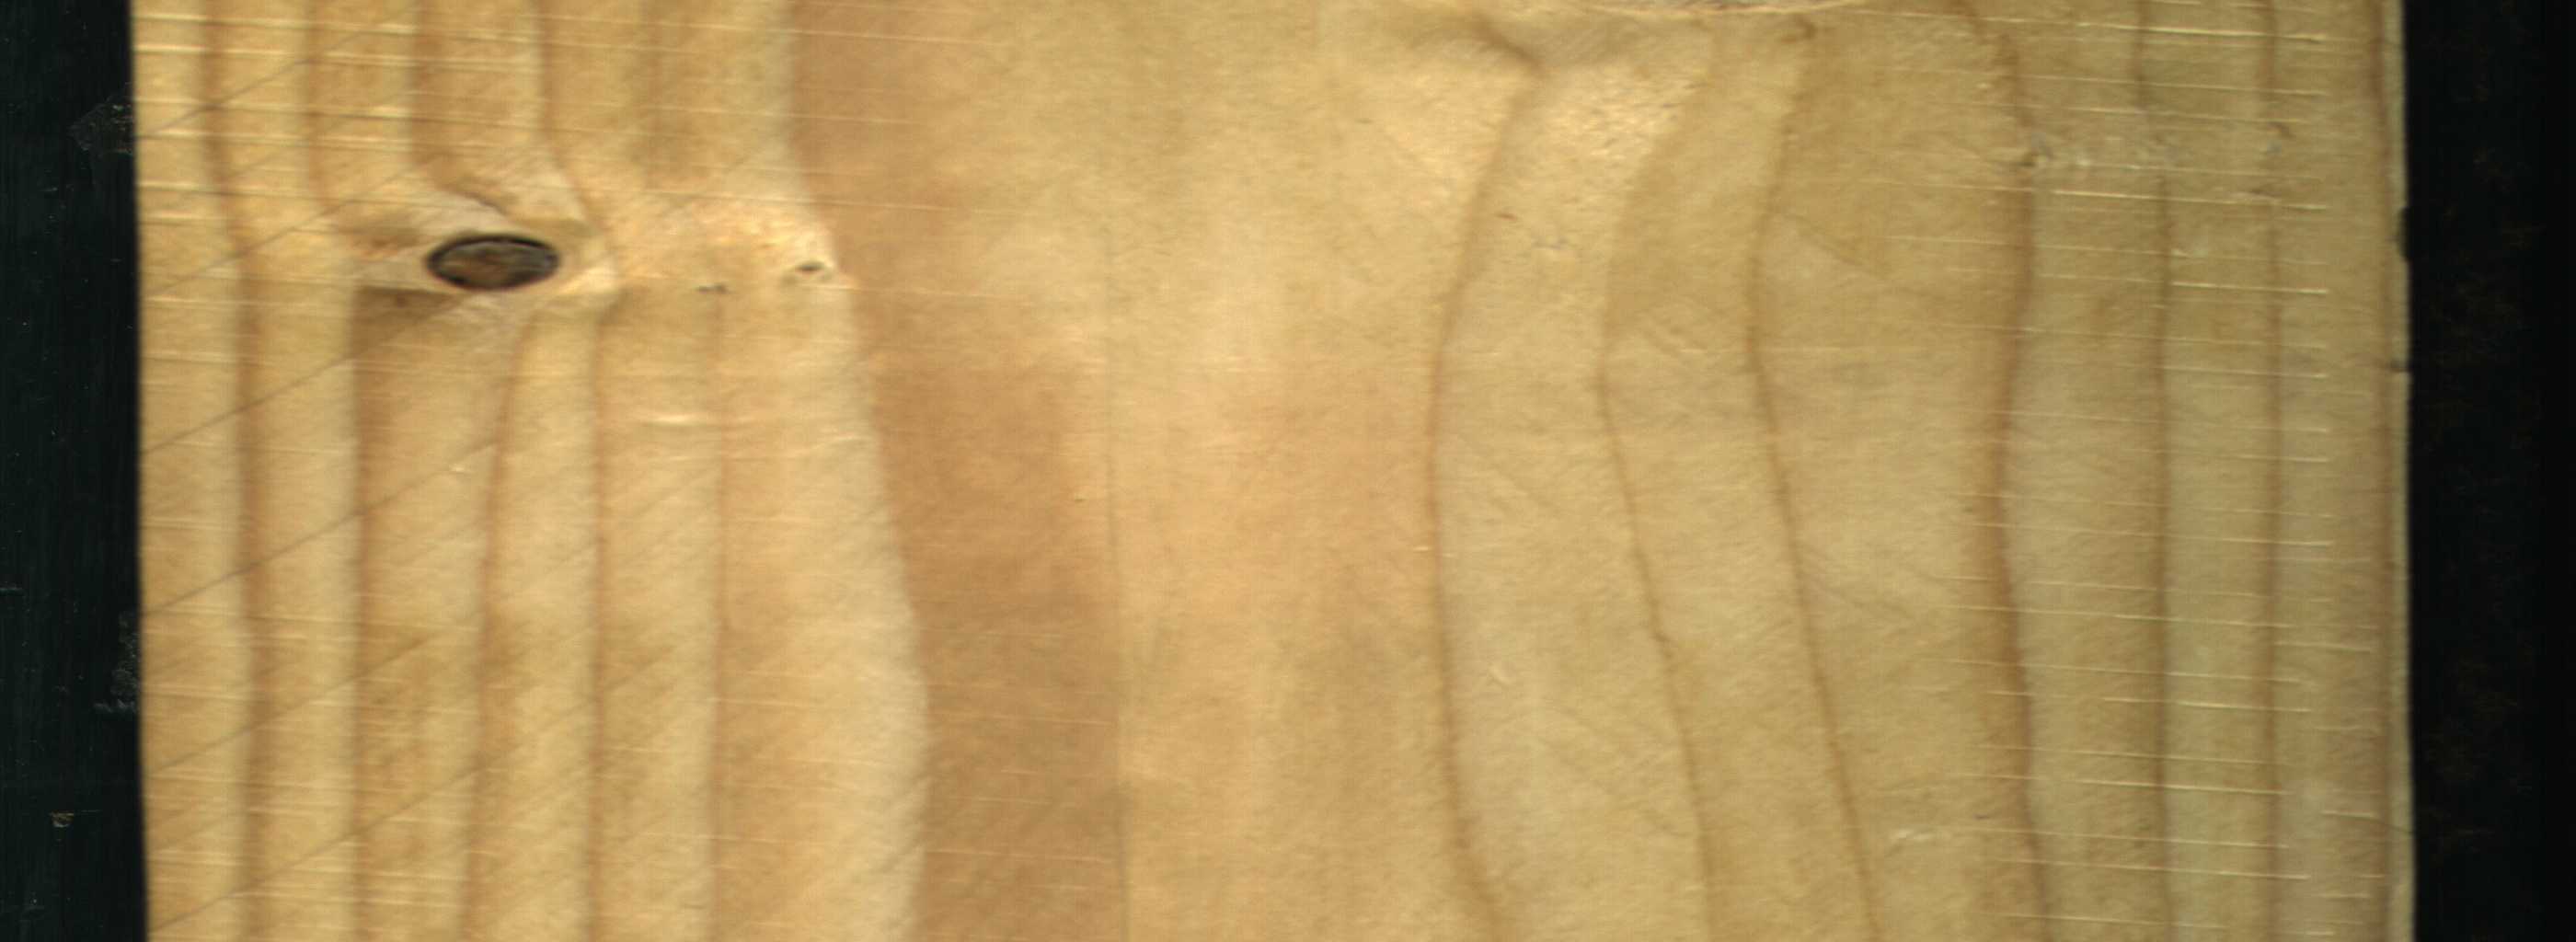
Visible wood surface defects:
Dead_Knot